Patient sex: M
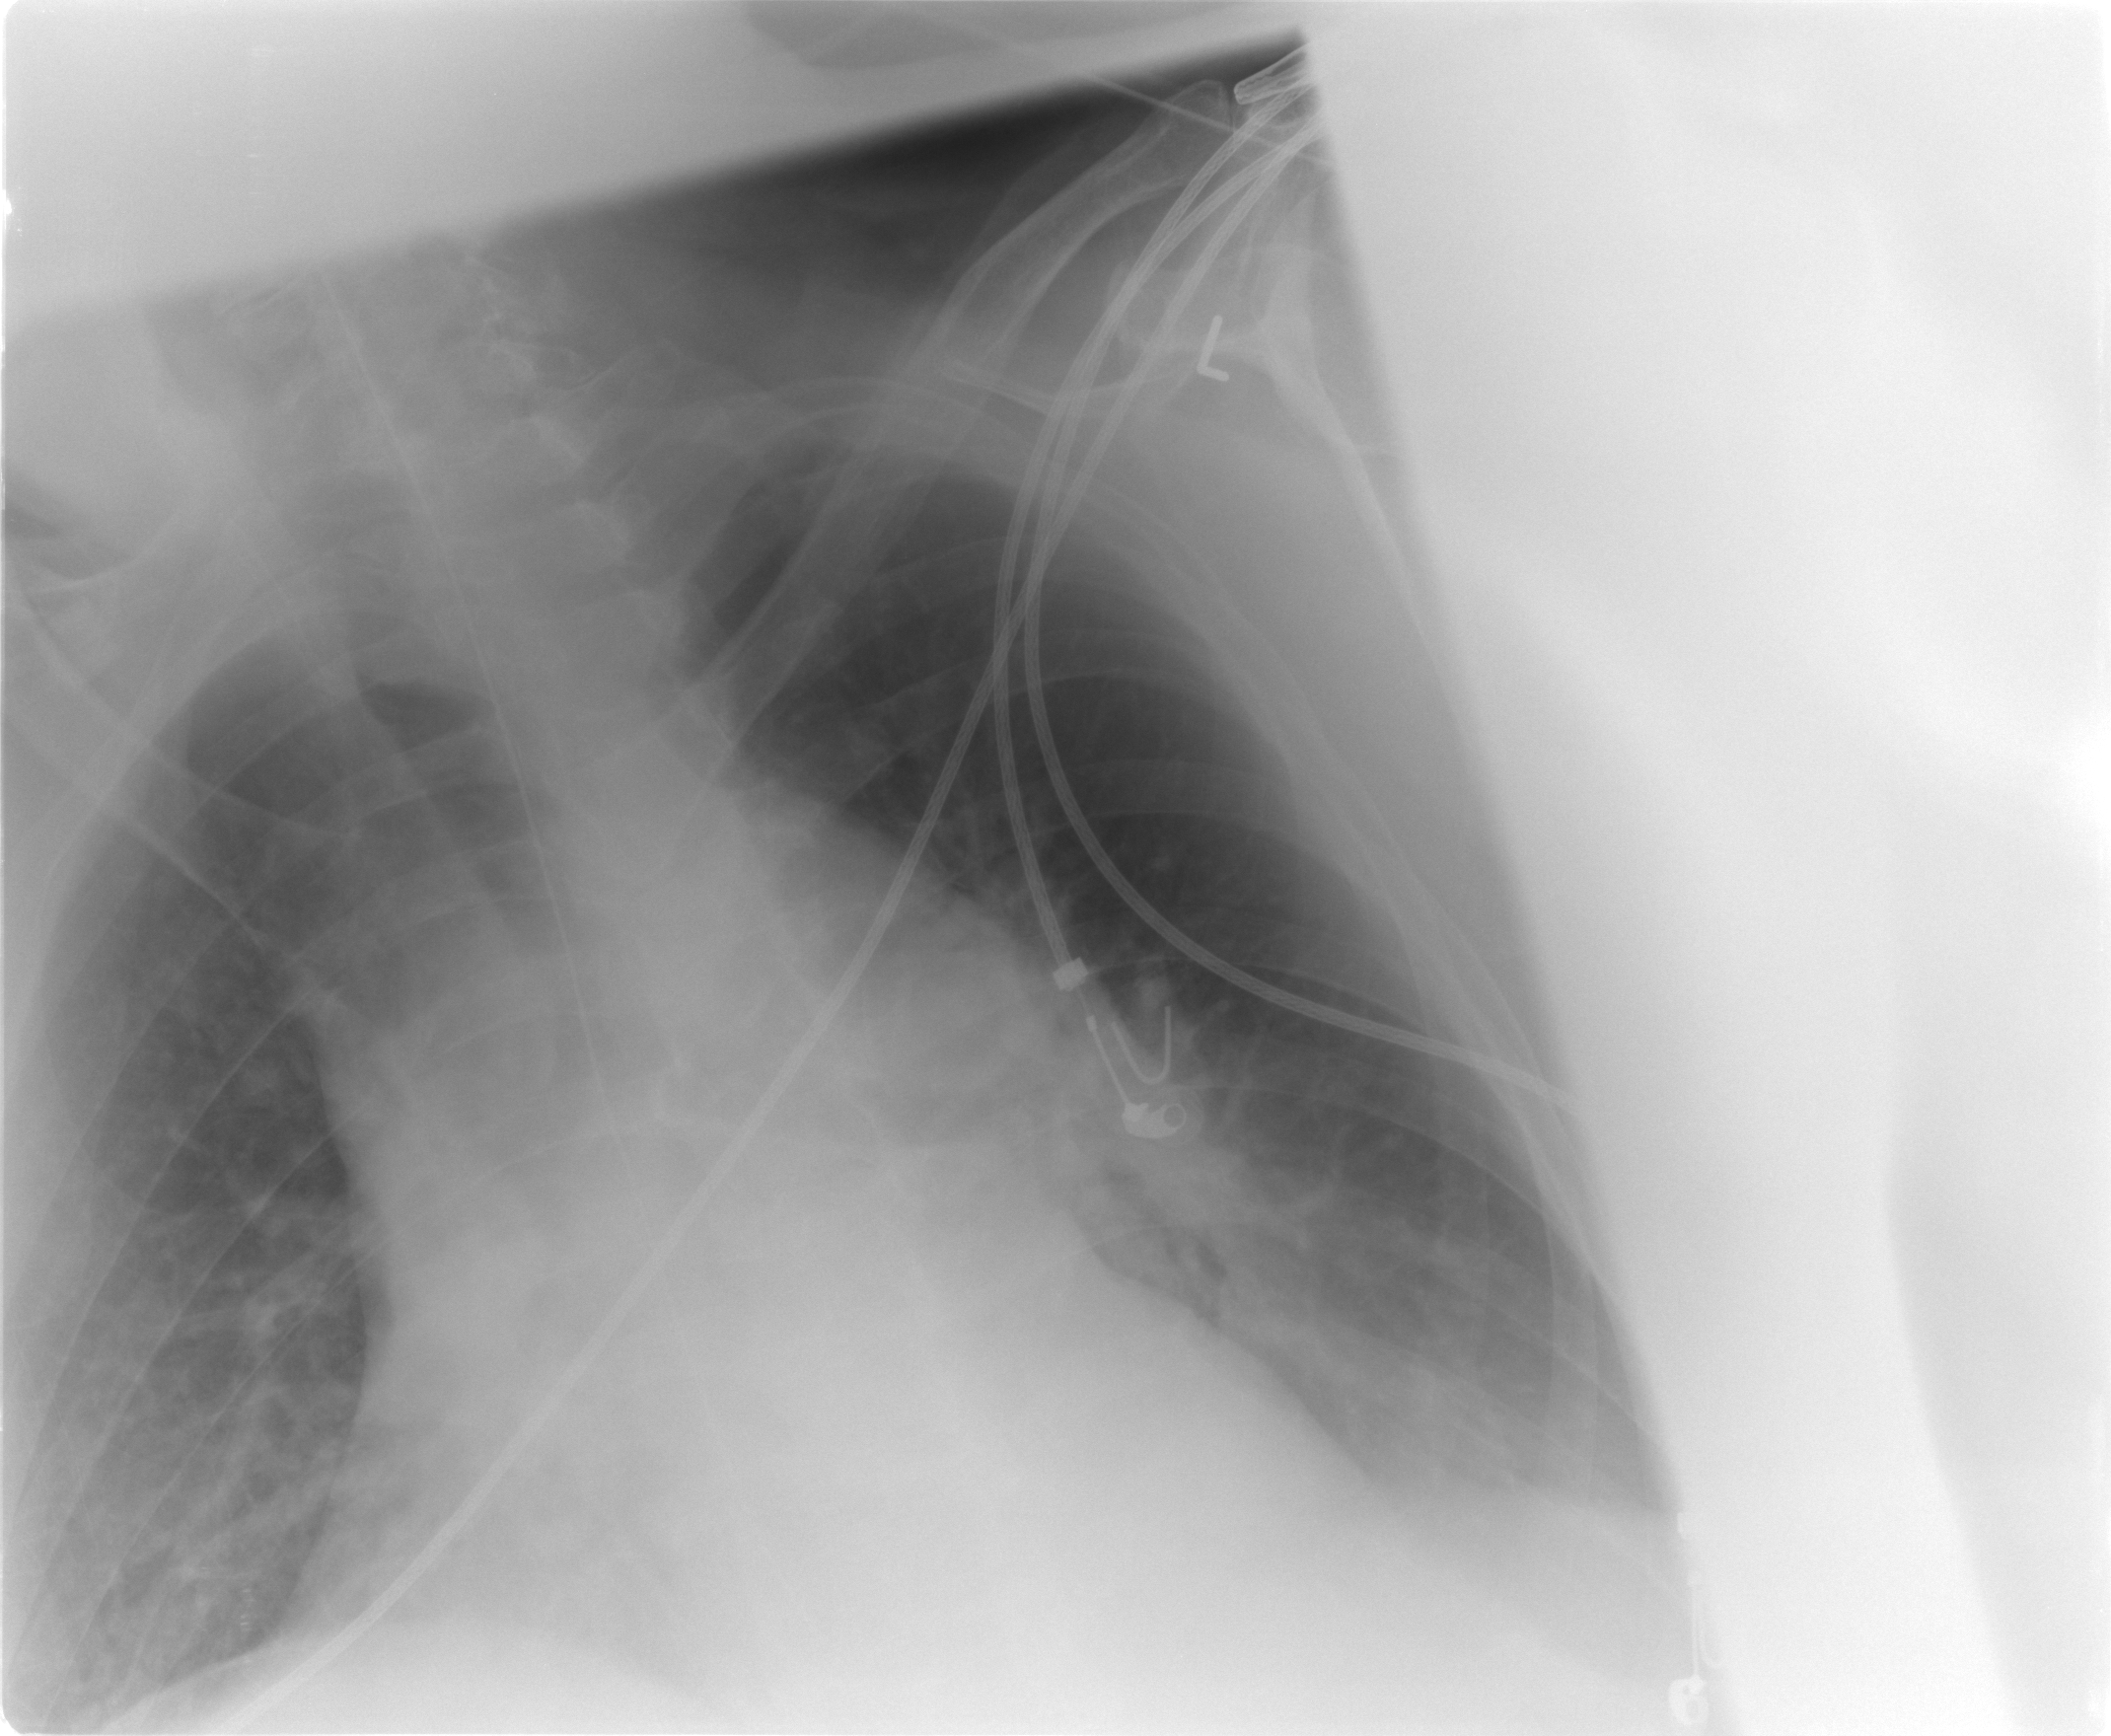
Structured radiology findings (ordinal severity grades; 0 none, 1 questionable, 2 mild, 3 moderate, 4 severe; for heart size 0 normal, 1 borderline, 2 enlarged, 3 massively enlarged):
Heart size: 2
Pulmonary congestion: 1
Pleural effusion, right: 1
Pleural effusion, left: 2
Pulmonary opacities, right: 2
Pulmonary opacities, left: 2
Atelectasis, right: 2
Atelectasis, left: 2